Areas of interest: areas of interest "Sport and cultural"
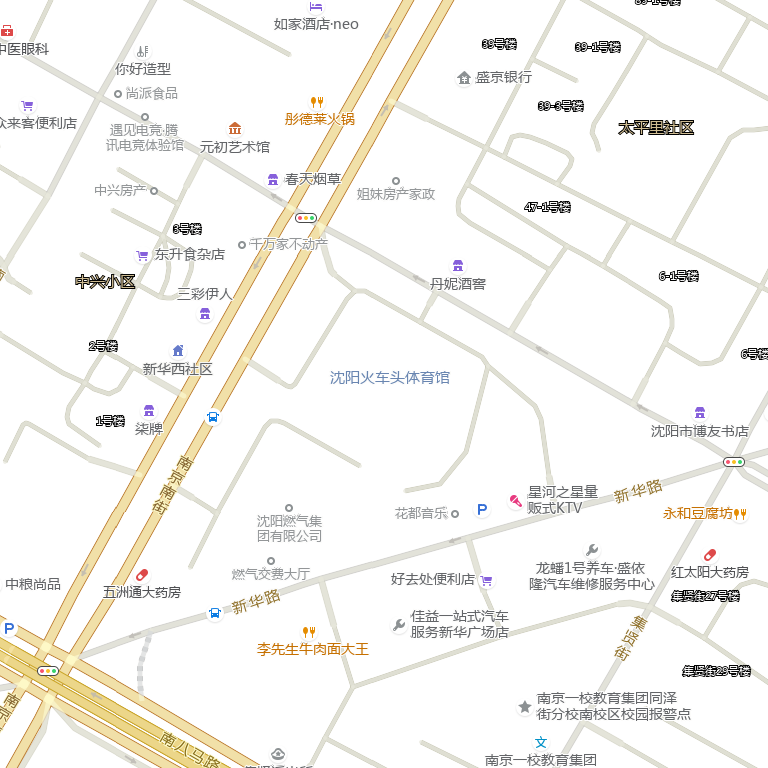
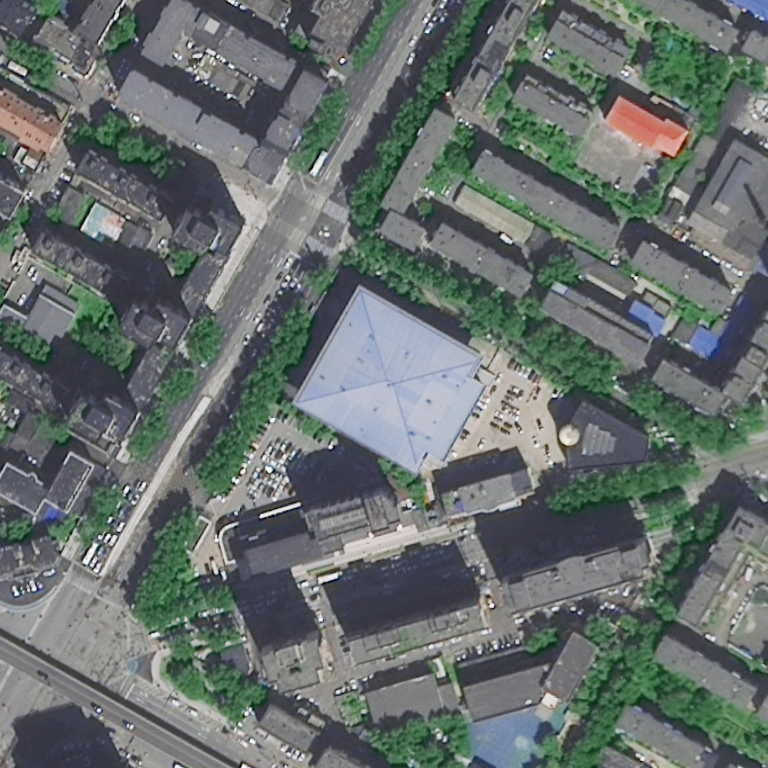